Field crop: maize
Growth stage: 1
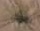
Species: salsola